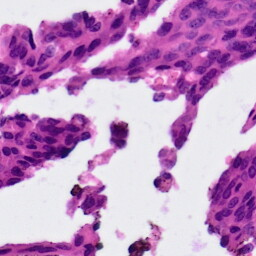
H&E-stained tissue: Ovarian